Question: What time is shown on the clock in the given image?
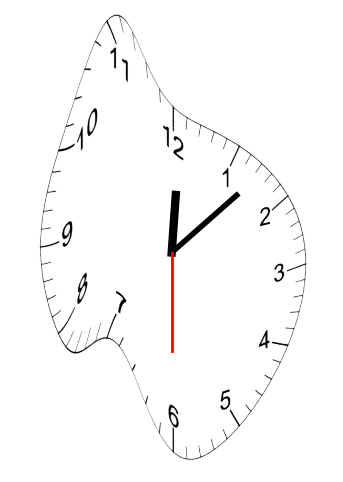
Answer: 12:07:30